Current action and preconditions to check: trajectory_clear

Your task: For each precondition in the list above, predict whether it will hold at this action.

Consider the current scene as observed from the mobile robot's camera, and analyze the predicted future states of all dynamic agents (e.g., people, animals, vehicles, or any moving entities) within the NEXT SECOND.

IMPORTANT: Only answer "very likely" if you are absolutely certain—based on strong, clear evidence—that a dynamic agent will violate the precondition in the predicted future state. Do NOT answer "very likely" for unlikely, ambiguous, or low-probability risks.

Ask yourself for each precondition: Is there a high probability, with clear and convincing evidence, that the predicted future states of any dynamic agent will interfere with the predicted future state of the currently executing action within the NEXT SECOND, causing that precondition to fail?

Assess the risk level based on these predictions. Use "likely" or "very likely" if motions create a clear risk of interference.

Use "neutral" or "improbable" if agents are nearby but their predicted paths are clearly diverging or non-conflicting.

Failure Risk Categories: "very improbable", "improbable", "neutral", "likely", "very likely"

Answer Format: Output ONLY the probability_of_failure value from these categories: "very improbable", "improbable", "neutral", "likely", "very likely"

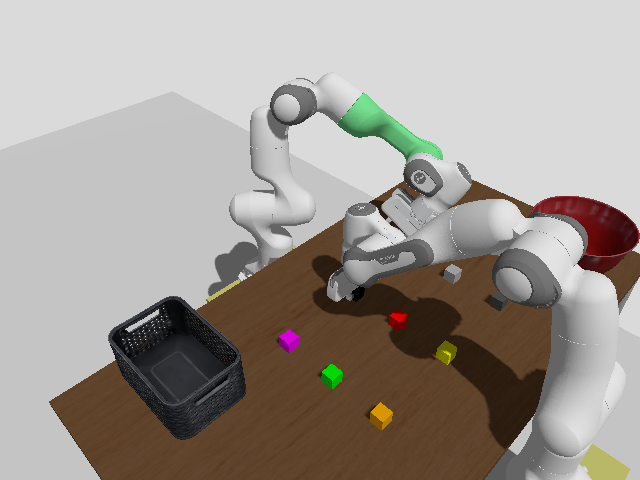

Answer: improbable